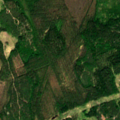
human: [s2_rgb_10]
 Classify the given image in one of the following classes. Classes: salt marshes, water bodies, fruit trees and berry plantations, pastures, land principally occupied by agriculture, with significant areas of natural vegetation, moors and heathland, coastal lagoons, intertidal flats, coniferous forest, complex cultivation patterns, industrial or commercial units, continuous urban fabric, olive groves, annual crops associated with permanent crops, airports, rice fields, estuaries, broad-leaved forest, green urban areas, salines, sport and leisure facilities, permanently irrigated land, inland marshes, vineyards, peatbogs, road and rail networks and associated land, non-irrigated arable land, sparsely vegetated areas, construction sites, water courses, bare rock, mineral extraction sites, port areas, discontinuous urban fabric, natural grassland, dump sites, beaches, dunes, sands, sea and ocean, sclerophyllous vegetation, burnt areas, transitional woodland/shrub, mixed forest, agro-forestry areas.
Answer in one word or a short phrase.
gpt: coniferous forest, mixed forest, transitional woodland/shrub, peatbogs